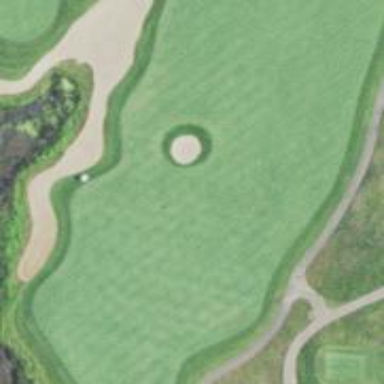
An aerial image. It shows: View of golf hole.